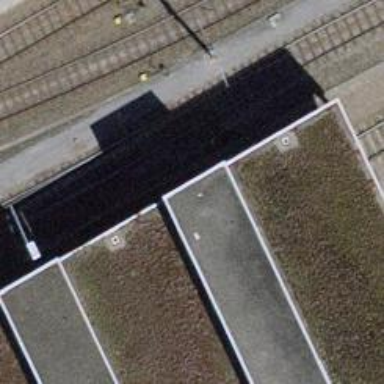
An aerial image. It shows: Railway switch.